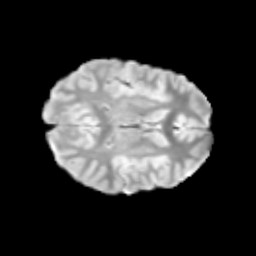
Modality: T2w
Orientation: axial
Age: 13
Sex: male
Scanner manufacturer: siemens
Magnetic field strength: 3 T
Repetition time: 3.8 s
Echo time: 0.07 s